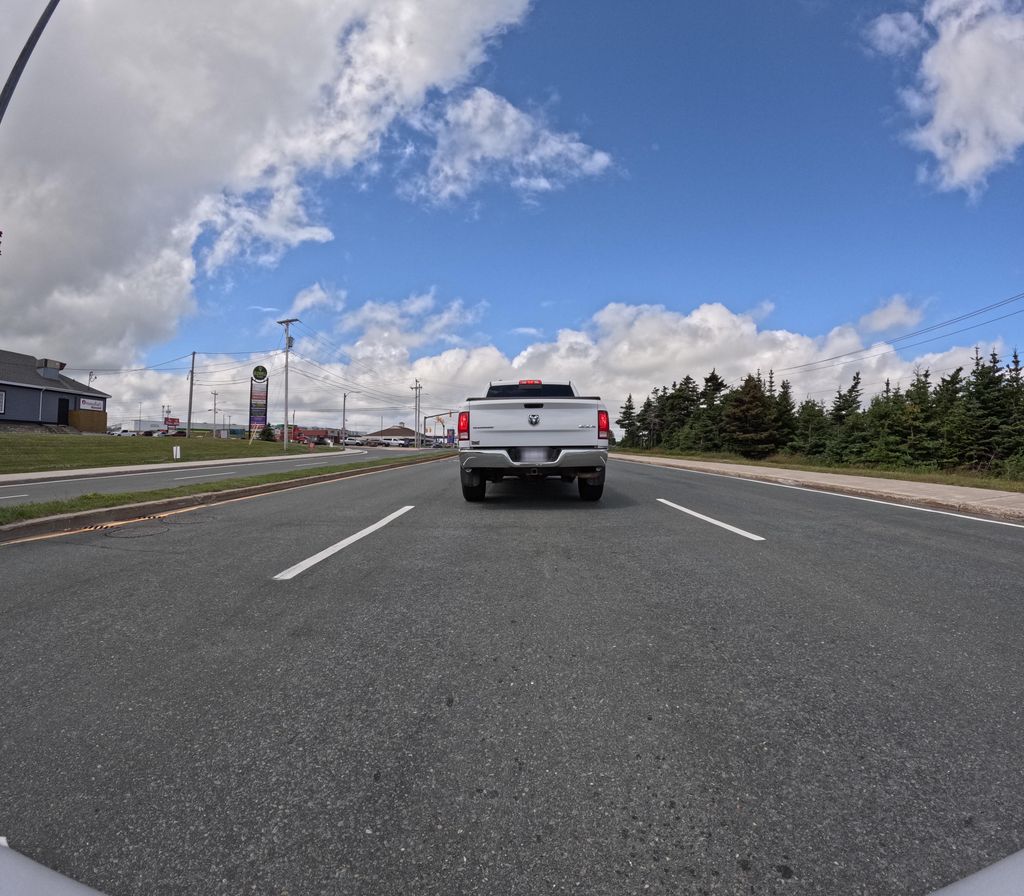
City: st_johns